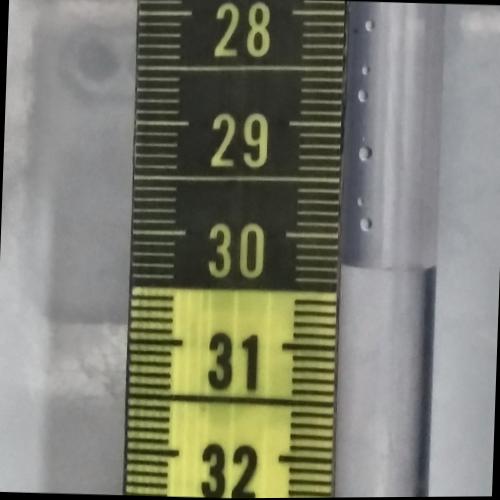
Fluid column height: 30.3 cm